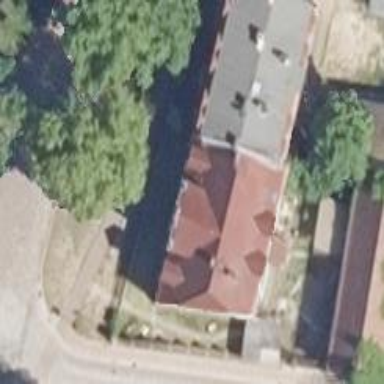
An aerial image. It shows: Simple house.